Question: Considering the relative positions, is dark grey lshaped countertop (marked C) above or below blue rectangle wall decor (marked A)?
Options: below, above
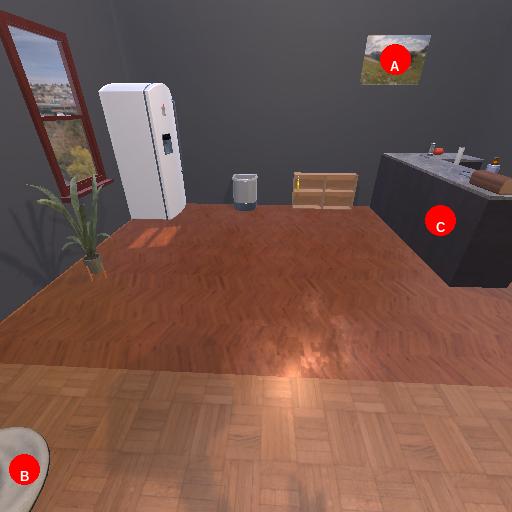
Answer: below